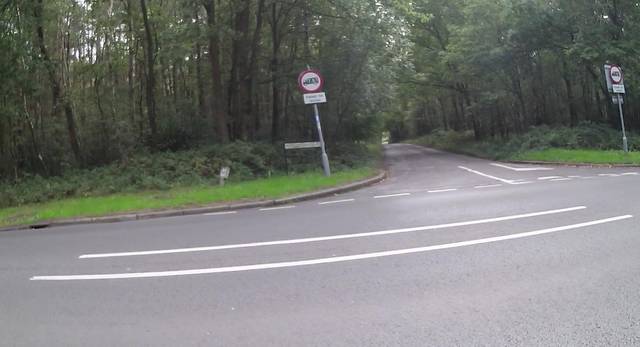
Region: United Kingdom
Coordinates: 51.332, -0.5752